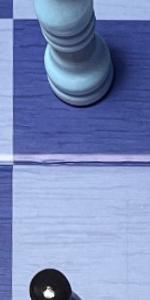
Label: Empty